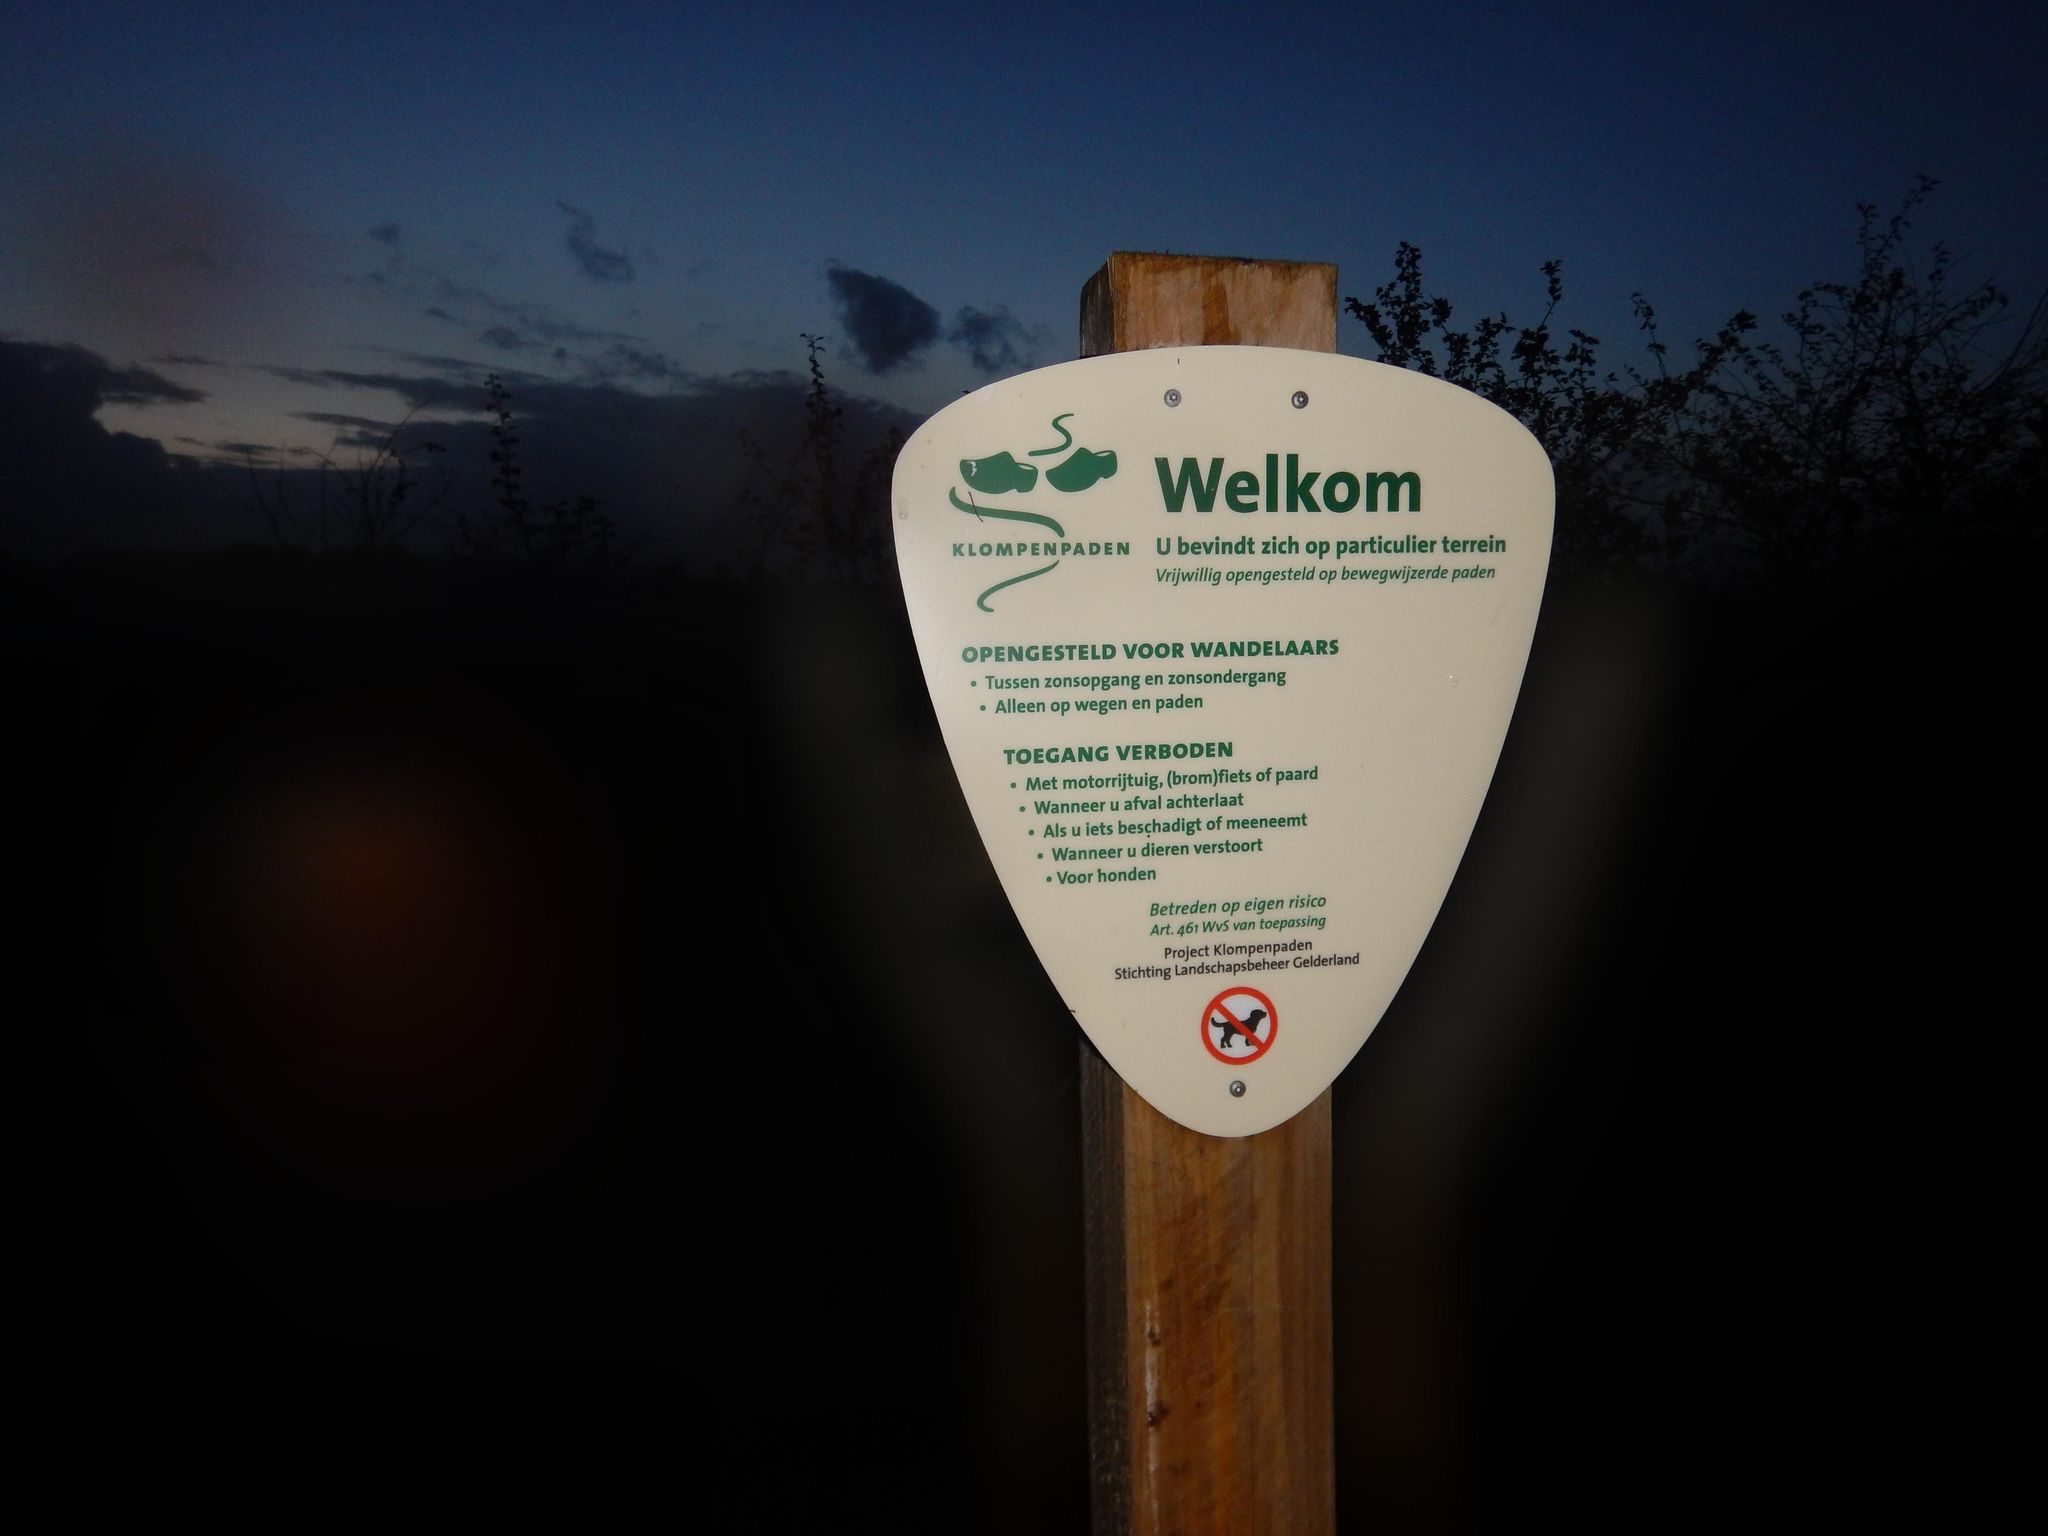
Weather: snowy
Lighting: dusk/dawn
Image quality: good
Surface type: walking surface
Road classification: track, unclassified, path
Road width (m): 1.0
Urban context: suburban or peri-urban
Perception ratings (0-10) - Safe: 3.34, Lively: 2.71, Beautiful: 7.74, Boring: 7.2, Depressing: 7.6, Wealthy: 5.38